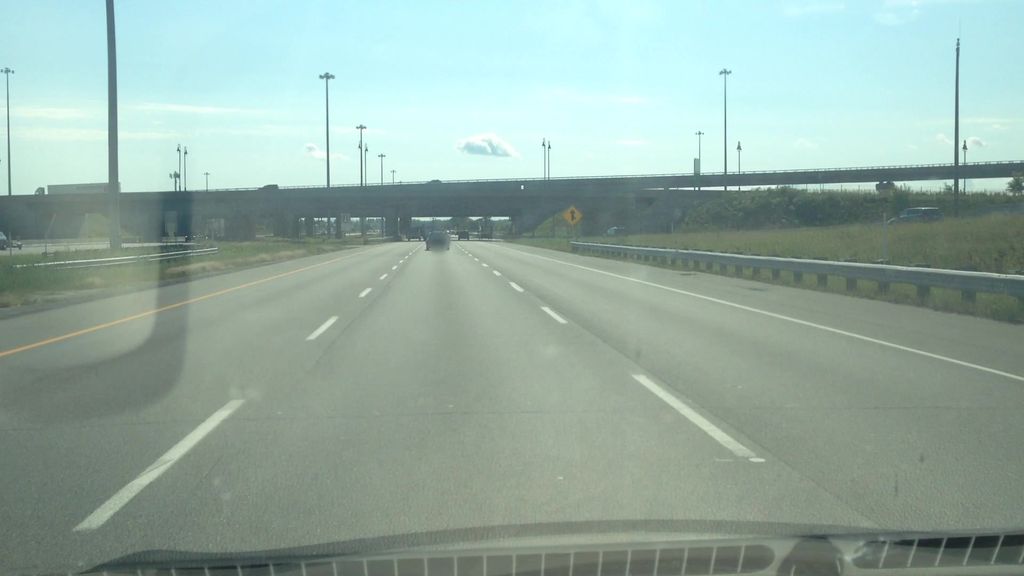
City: montreal